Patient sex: F
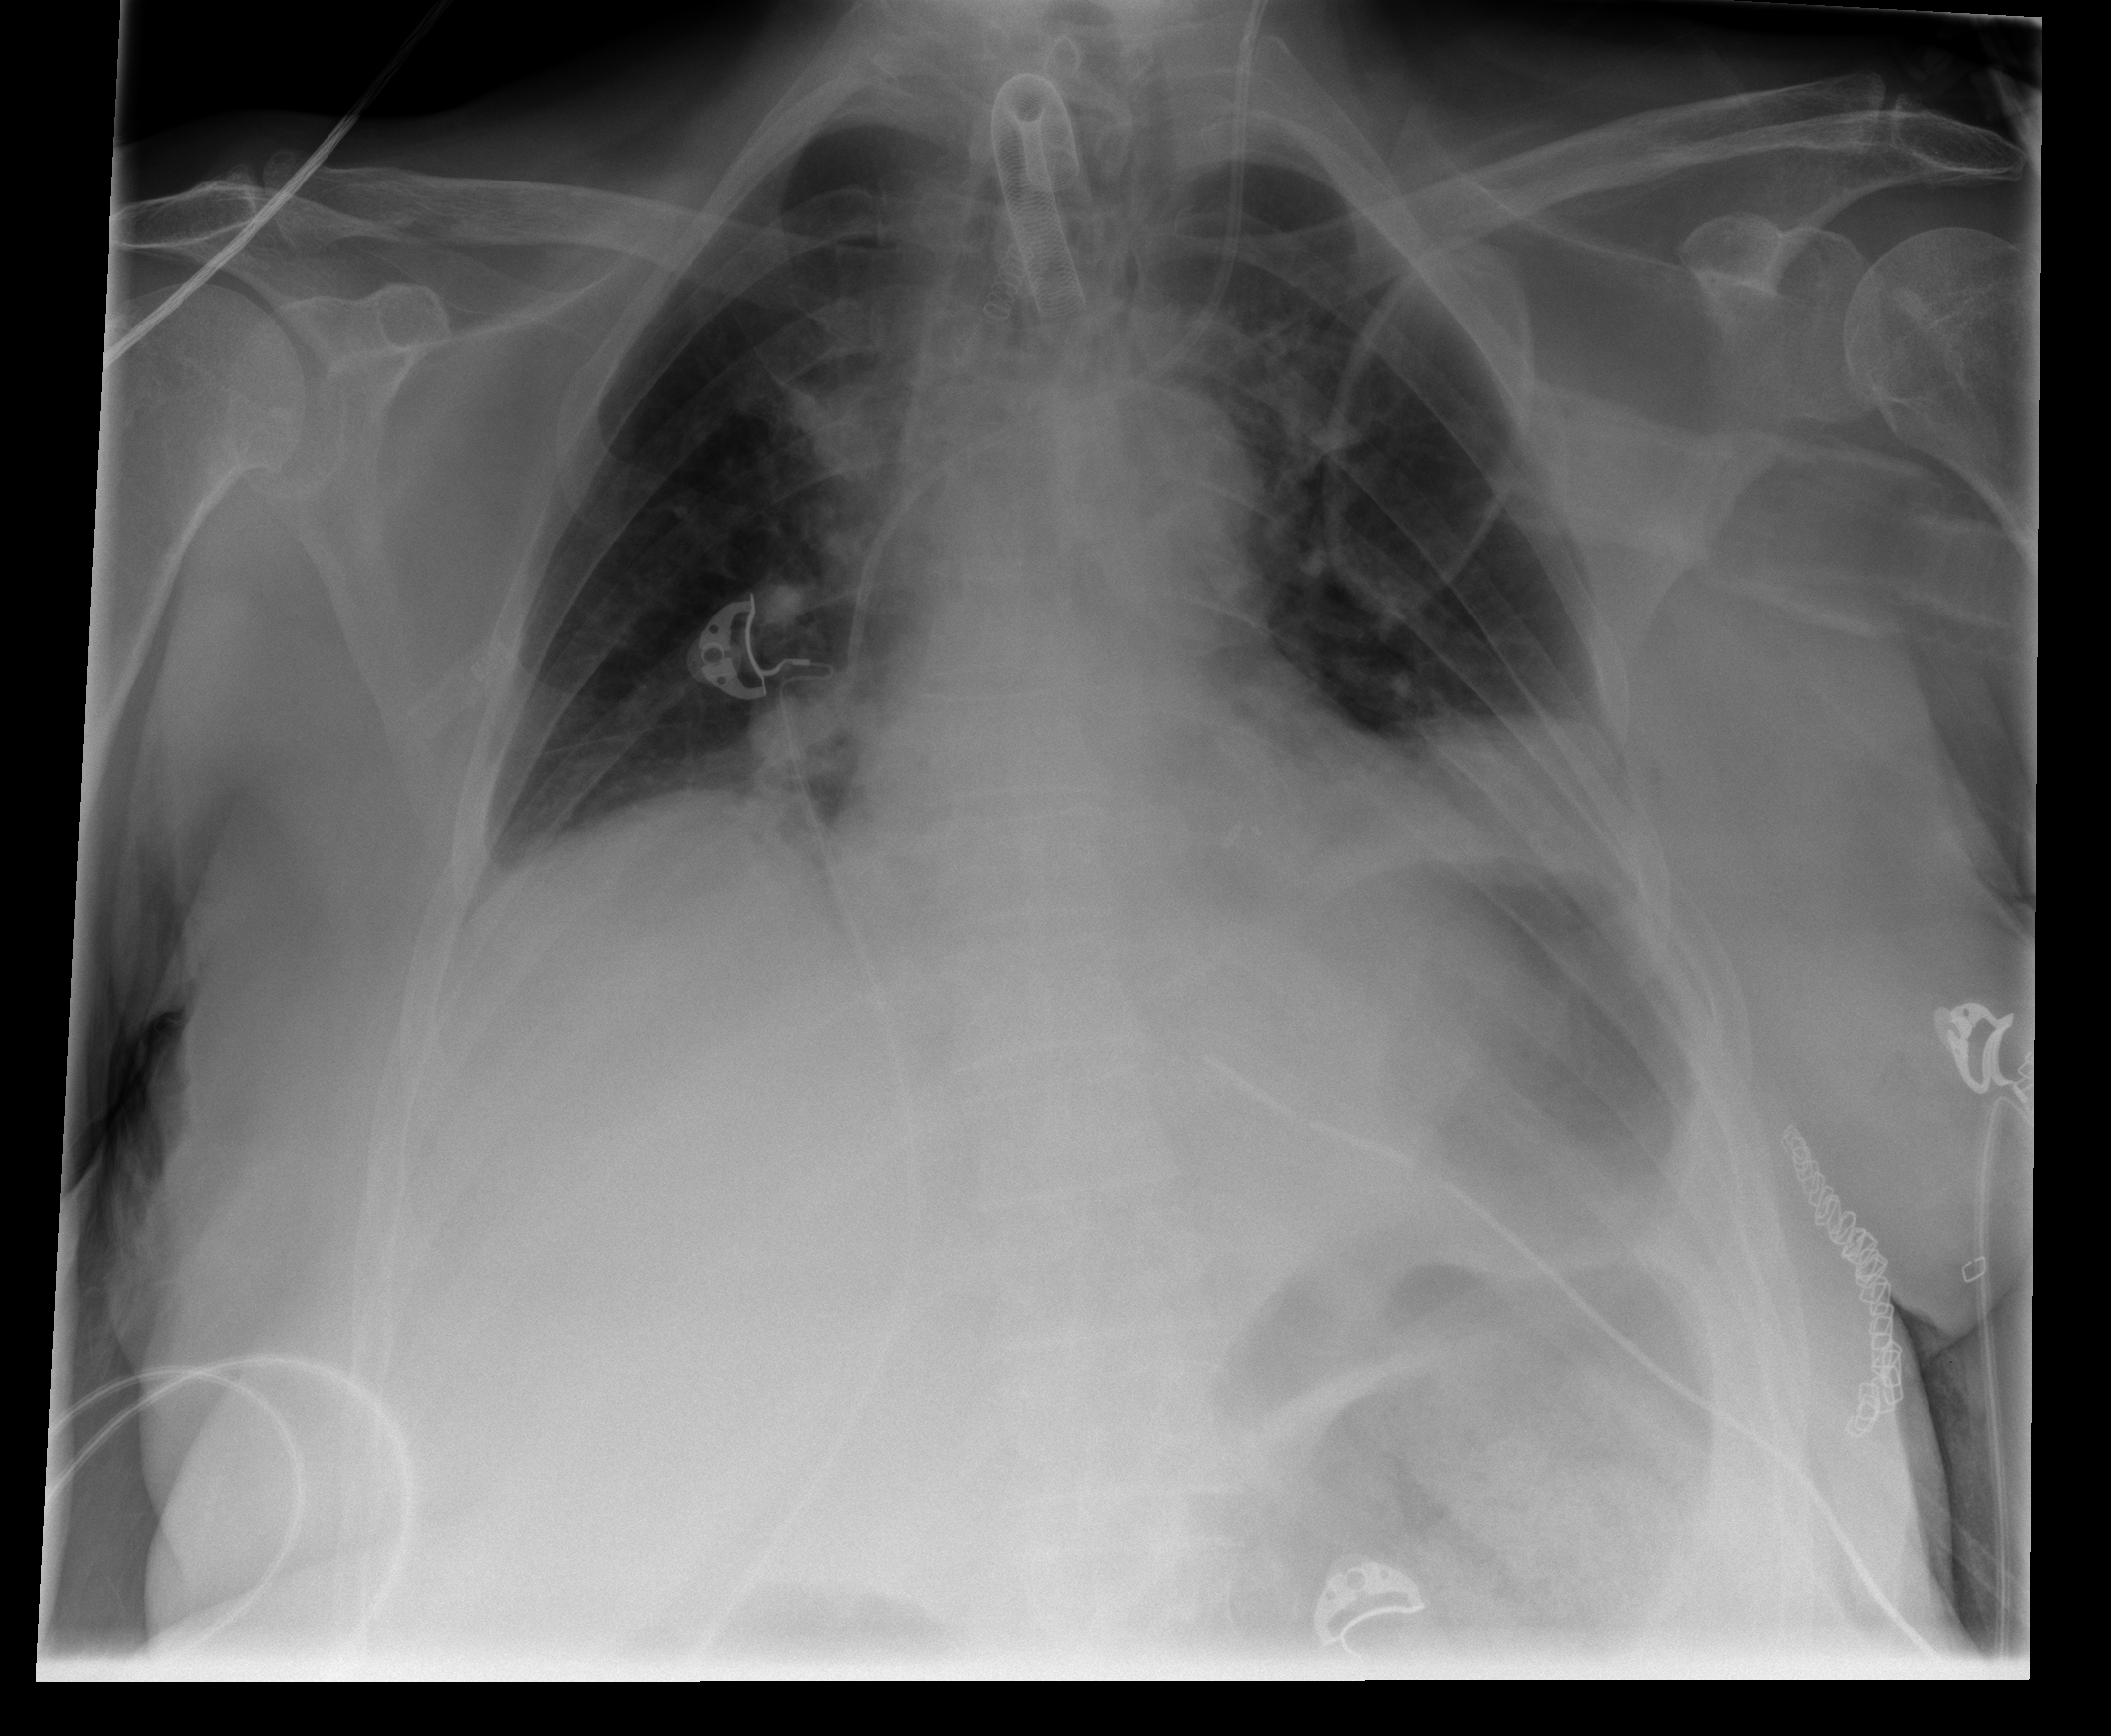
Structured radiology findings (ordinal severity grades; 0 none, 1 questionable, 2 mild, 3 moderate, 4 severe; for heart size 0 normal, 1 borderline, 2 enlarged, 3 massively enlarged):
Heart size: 0
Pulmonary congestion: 0
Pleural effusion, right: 1
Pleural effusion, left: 0
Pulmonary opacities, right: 0
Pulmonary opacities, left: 0
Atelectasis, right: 0
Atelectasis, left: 2